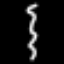
Label: squiggle